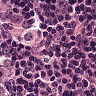
Metastatic tissue present: yes